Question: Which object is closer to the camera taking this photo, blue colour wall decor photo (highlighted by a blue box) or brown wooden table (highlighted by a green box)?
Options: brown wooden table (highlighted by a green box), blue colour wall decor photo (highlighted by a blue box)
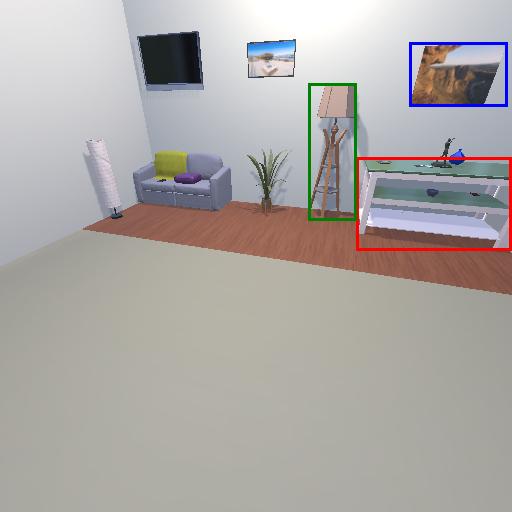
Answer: brown wooden table (highlighted by a green box)